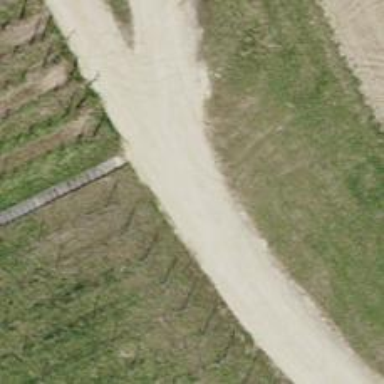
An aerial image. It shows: Gravel track with grade2 tracktype.